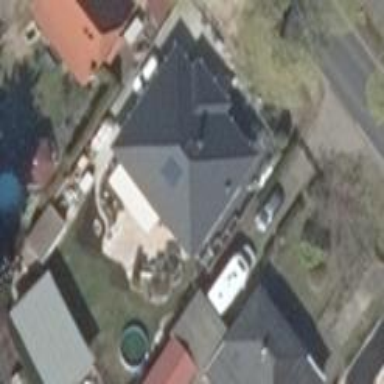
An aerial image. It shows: Detached building with hipped roof shape.